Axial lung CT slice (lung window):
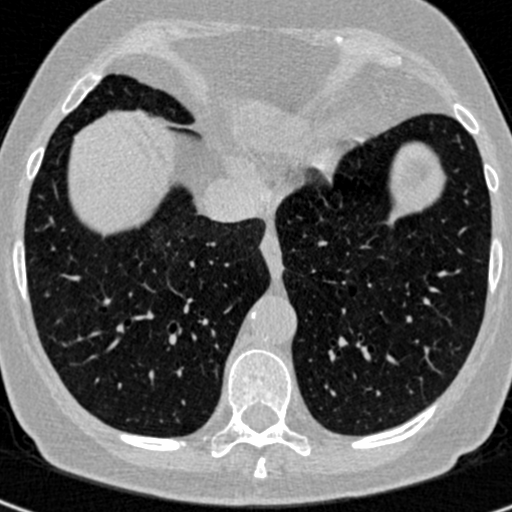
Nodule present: no